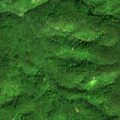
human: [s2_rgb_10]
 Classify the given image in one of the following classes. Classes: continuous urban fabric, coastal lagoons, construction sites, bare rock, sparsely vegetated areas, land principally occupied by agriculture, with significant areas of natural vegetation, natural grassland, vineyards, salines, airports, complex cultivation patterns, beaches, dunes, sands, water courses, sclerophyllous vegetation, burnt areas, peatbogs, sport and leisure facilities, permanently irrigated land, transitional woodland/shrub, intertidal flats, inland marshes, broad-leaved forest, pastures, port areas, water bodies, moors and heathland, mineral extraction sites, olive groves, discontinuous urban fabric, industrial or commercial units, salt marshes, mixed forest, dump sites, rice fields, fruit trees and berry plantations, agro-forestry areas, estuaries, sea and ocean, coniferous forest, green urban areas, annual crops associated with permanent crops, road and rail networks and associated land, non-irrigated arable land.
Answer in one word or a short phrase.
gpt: broad-leaved forest